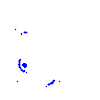
Particle: electron